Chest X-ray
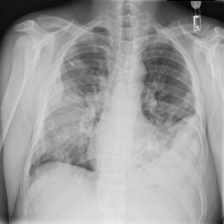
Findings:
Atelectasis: negative
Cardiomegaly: negative
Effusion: negative
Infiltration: negative
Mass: positive
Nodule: positive
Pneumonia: negative
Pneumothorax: negative
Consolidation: negative
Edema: negative
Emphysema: negative
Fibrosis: negative
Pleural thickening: negative
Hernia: negative